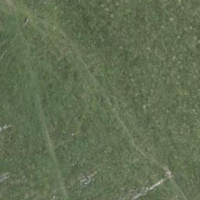
EUNIS habitat code: 24
Species observed at this site:
Mesembrina meridiana